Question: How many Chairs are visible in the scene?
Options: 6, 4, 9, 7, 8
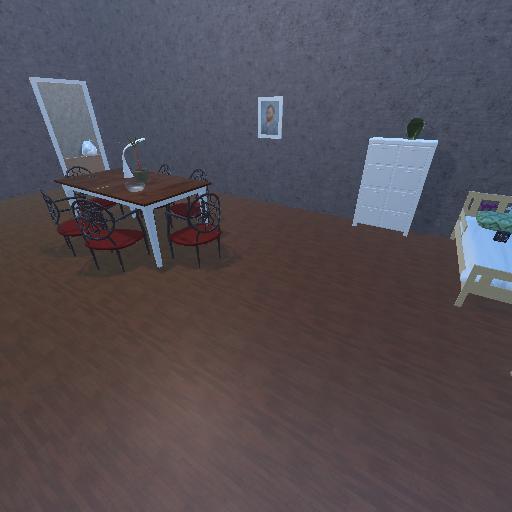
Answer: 6